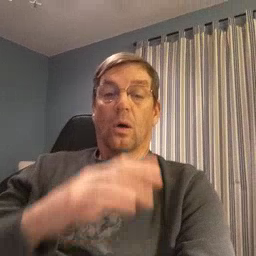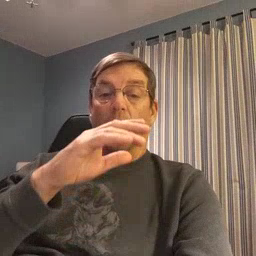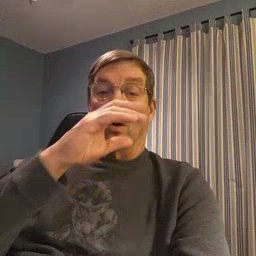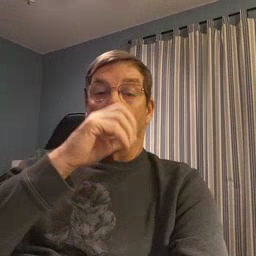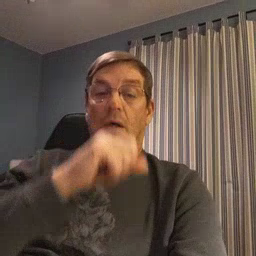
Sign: orange